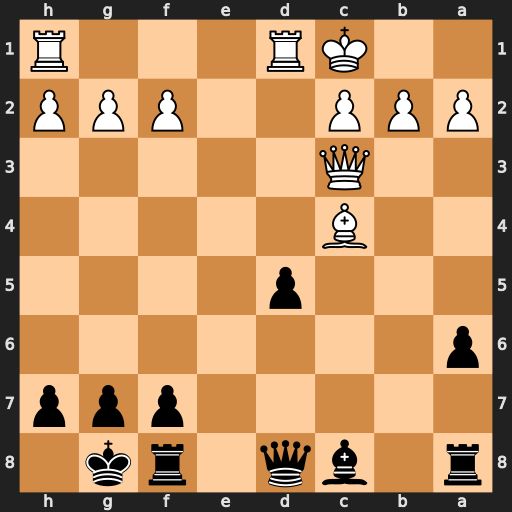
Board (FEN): r1bq1rk1/5ppp/p7/3p4/2B5/2Q5/PPP2PPP/2KR3R
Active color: b
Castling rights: -
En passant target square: -
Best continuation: Qg5+ Qd2 Qxd2+ Kxd2 dxc4